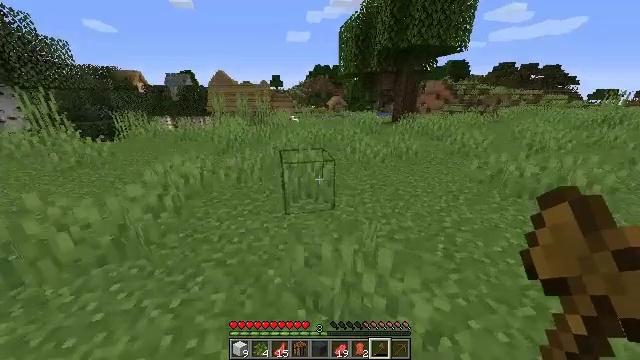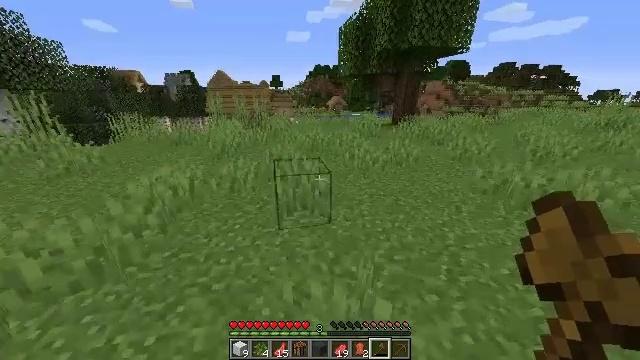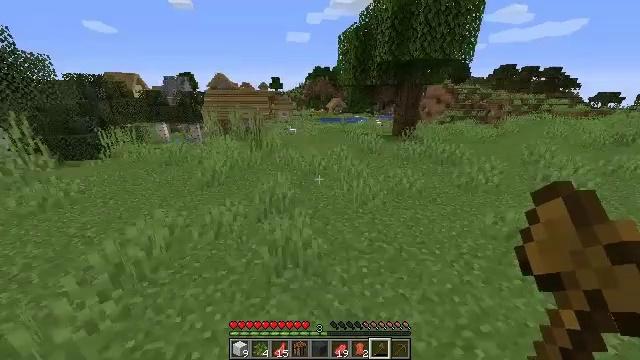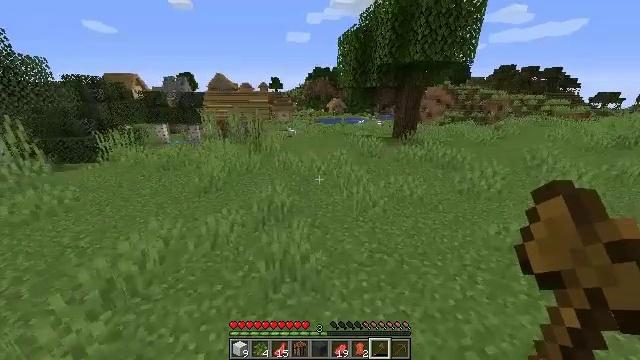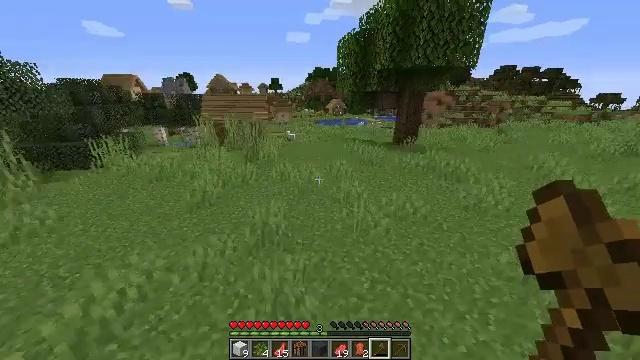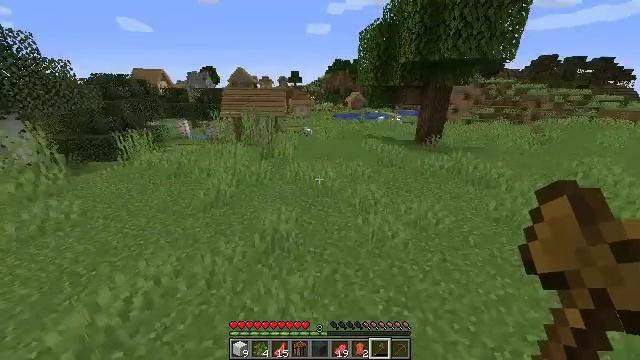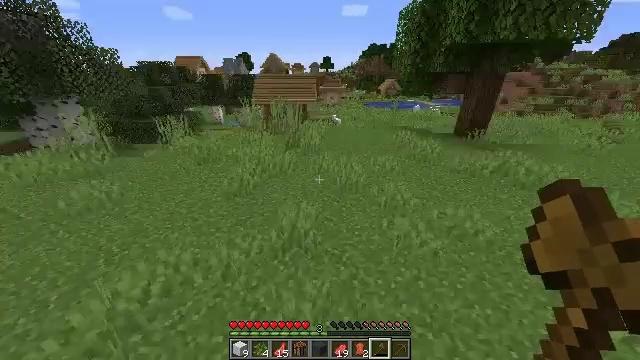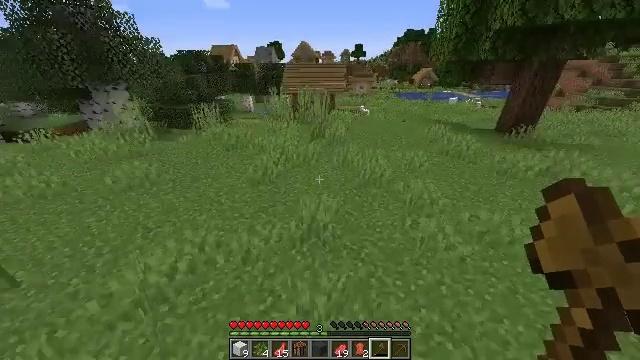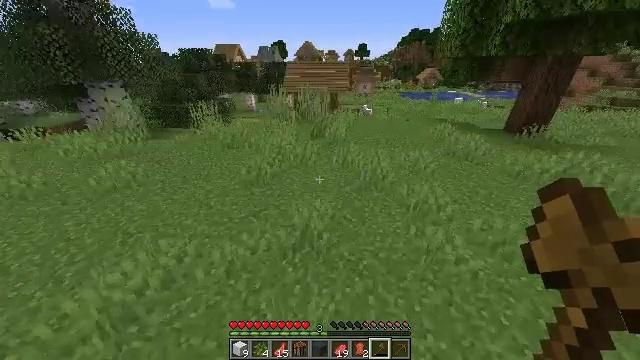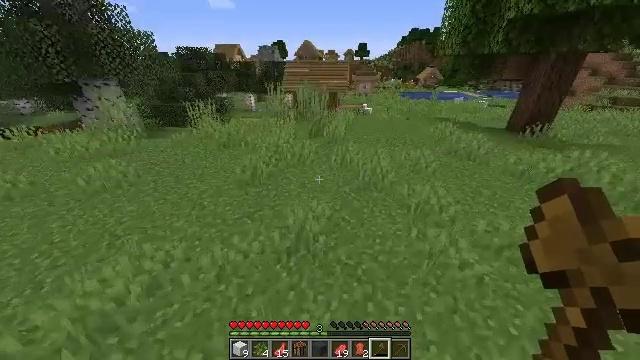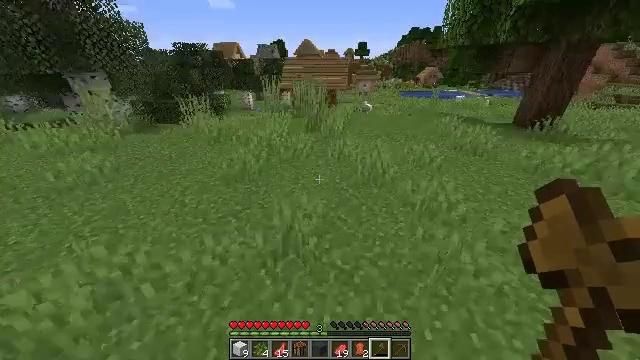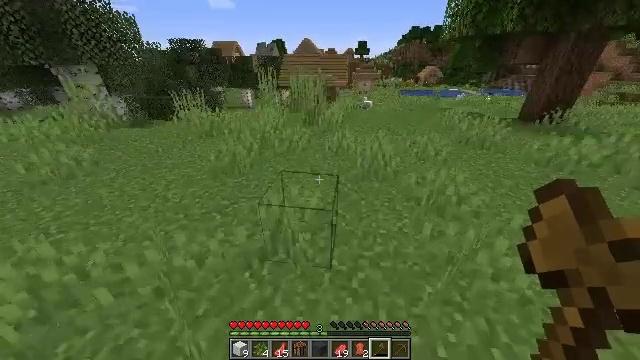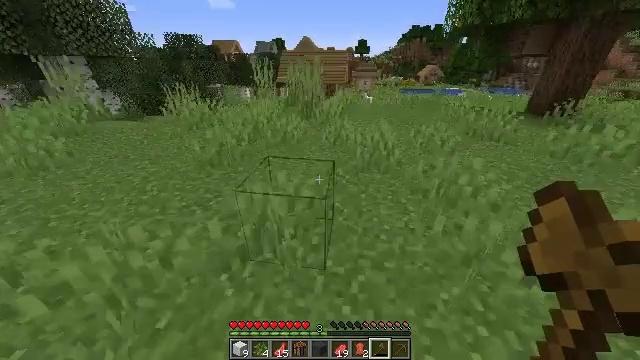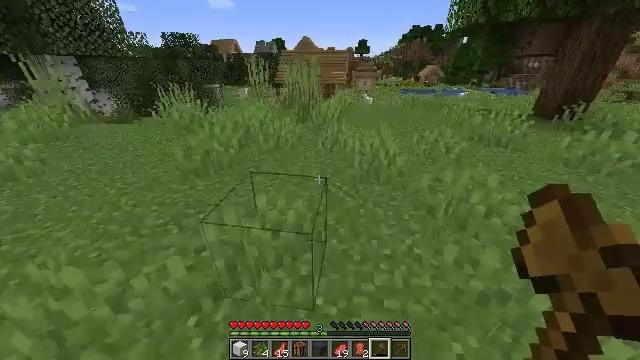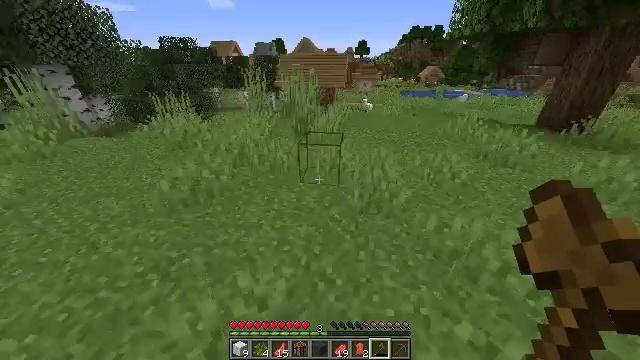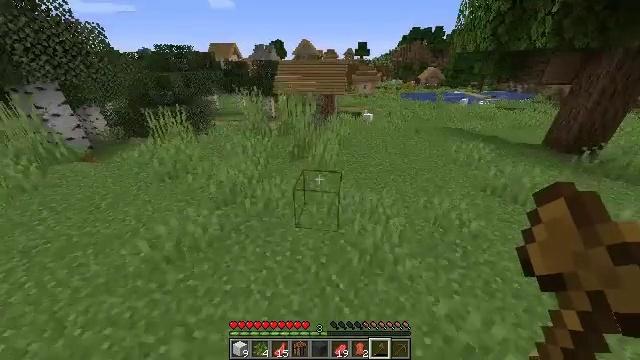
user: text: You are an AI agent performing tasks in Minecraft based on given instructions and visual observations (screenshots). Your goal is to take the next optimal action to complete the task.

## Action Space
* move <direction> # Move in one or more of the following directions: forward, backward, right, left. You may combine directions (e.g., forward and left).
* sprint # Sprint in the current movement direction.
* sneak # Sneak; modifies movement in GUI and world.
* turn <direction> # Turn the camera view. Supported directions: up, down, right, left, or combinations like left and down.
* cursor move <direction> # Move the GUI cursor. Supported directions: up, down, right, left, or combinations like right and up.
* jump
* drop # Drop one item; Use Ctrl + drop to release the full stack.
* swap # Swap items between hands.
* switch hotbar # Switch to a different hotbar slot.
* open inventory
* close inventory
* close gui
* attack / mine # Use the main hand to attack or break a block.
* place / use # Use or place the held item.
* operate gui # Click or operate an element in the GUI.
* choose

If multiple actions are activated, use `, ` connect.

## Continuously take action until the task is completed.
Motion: motion action
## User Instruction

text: Break the brewing stand to collect it.
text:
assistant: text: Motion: move forward, jump
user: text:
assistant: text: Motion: move forward, jump
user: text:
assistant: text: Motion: move forward, jump
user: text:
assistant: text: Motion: move forward, jump
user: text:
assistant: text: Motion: move forward, turn left and down, jump
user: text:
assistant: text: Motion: move forward, turn left and down, jump
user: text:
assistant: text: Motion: move forward, turn left and down, jump
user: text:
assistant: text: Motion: move forward, jump
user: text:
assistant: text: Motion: move forward, jump
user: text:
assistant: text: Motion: move forward, jump
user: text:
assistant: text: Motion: move forward, jump
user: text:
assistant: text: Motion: move forward, jump
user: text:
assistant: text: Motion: move forward, jump
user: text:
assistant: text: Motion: move forward, jump
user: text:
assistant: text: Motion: move forward, jump
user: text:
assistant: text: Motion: move forward, turn left and up, jump
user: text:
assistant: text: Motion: move forward, jump
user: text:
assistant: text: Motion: move forward, jump
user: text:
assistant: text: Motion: move forward, jump
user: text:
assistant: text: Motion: move forward, jump
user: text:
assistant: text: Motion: move forward, jump
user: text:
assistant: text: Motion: move forward, jump
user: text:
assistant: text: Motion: move forward, jump
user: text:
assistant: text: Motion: move forward and move left, jump
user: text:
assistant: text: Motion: move forward and move left, jump
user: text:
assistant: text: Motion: move forward and move left, jump
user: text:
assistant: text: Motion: move forward and move left, jump
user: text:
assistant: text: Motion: move forward and move left, jump
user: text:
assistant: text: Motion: move forward and move left, jump
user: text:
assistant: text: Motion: move forward and move left, jump